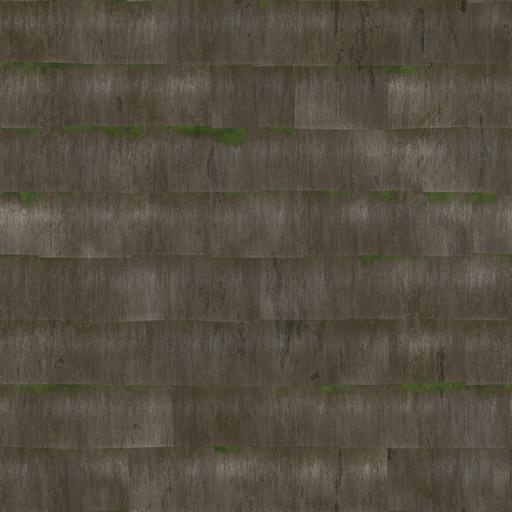
Tags: shingles siding weathered wood wooden